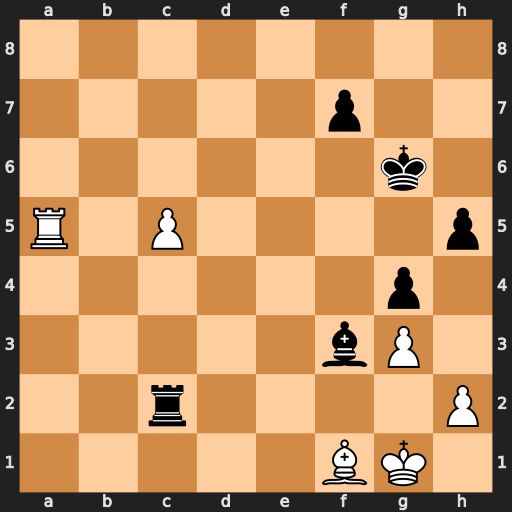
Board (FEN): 8/5p2/6k1/R1P4p/6p1/5bP1/2r4P/5BK1
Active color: w
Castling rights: -
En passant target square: -
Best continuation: Bd3+ Kg7 Bxc2